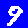
Digit: 9